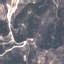
Land use / land cover class: HerbaceousVegetation